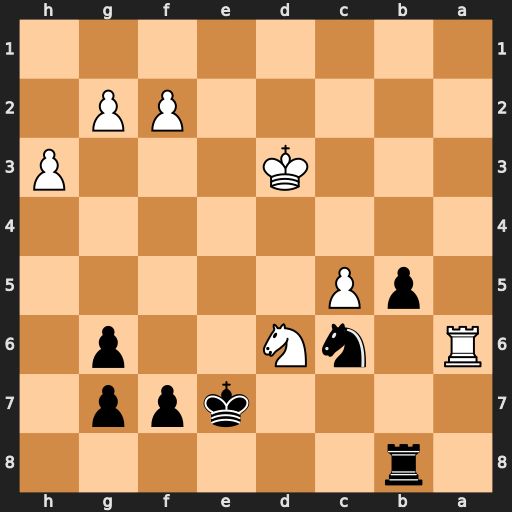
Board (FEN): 1r6/4kpp1/R1nN2p1/1pP5/8/3K3P/5PP1/8
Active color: b
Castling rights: -
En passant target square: -
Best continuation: Nb4+ Kc3 Nxa6